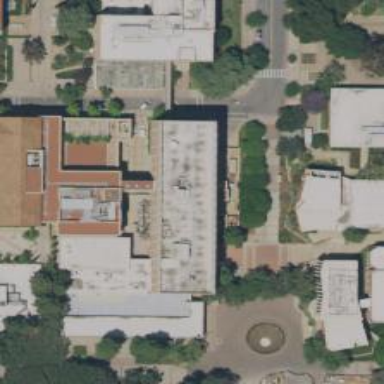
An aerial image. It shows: View of university building.